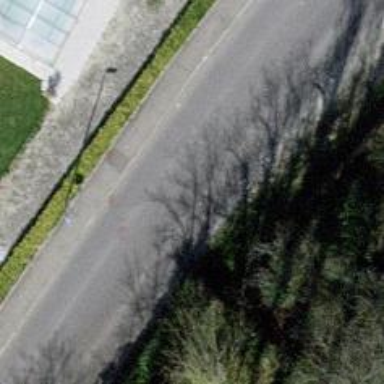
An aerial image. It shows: Tertiary road.